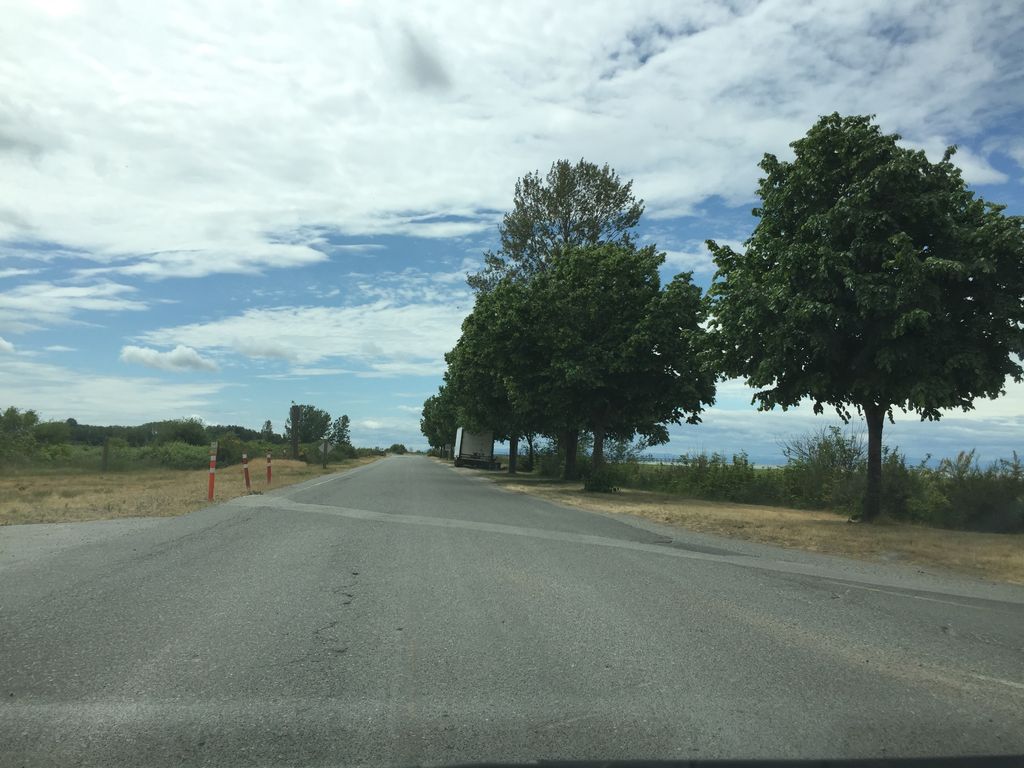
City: vancouver